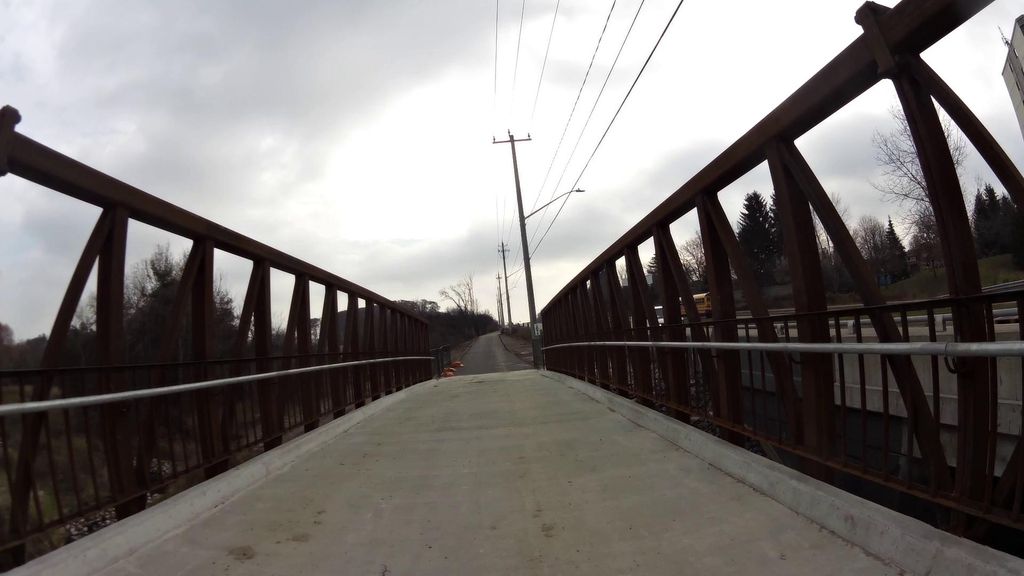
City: kitchener-waterloo